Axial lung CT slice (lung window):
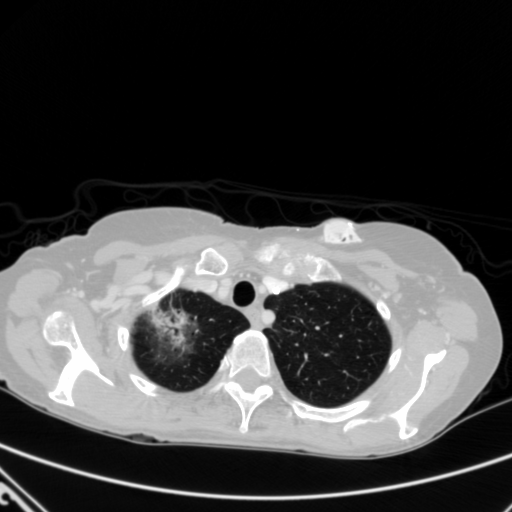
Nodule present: no